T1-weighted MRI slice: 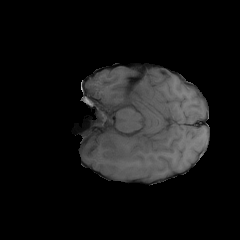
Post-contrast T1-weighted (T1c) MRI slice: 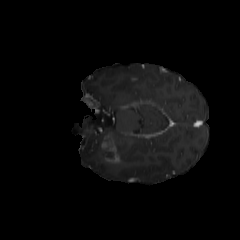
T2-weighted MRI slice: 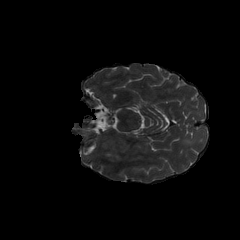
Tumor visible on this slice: yes